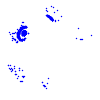
Particle: electron